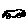
Label: car